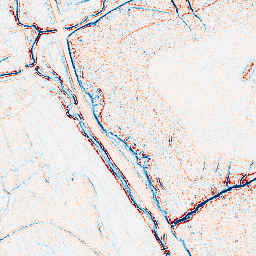
Category: edge_preserving
Decomposition family: bilateral
Decomposition parameters: d: 5
sigma_color: 25
sigma_space: 50
Upsampling method: cubic_mitchell
Upsampling parameters: scale: 4
Upsampling scale: 4